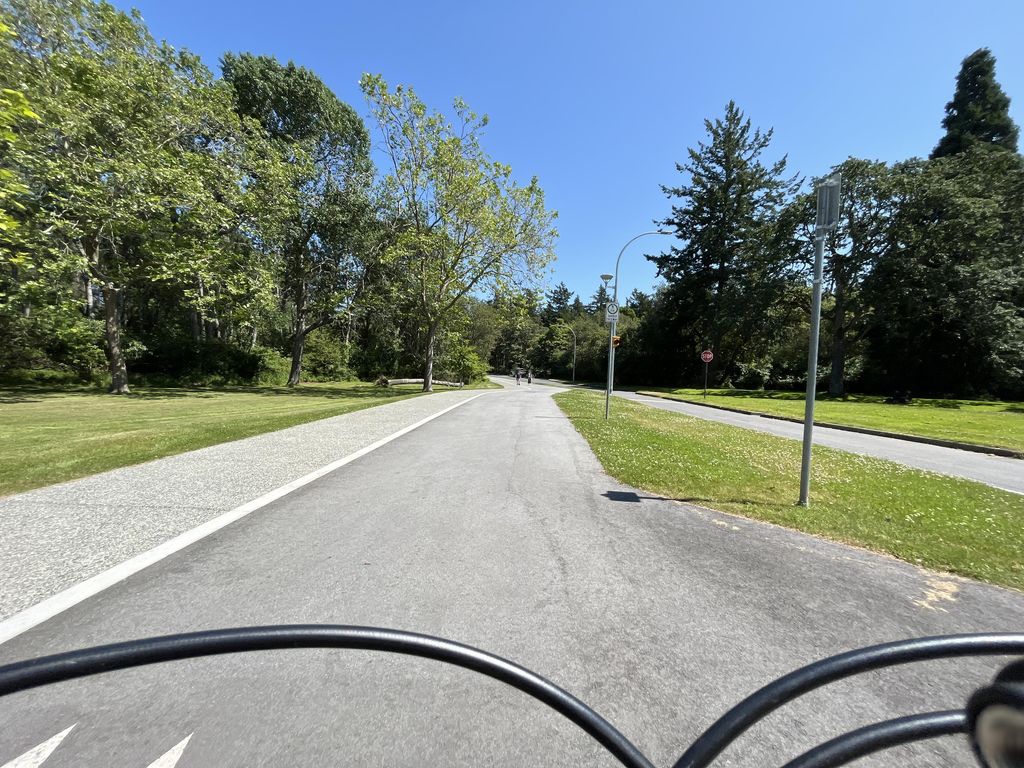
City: victoria